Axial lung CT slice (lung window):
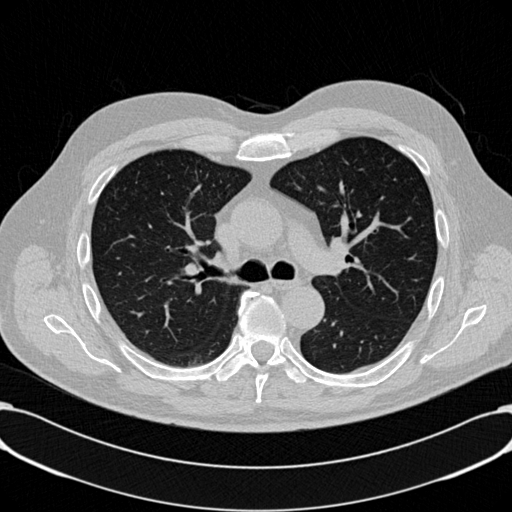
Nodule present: no